Platform: macOS
Application: Chrome
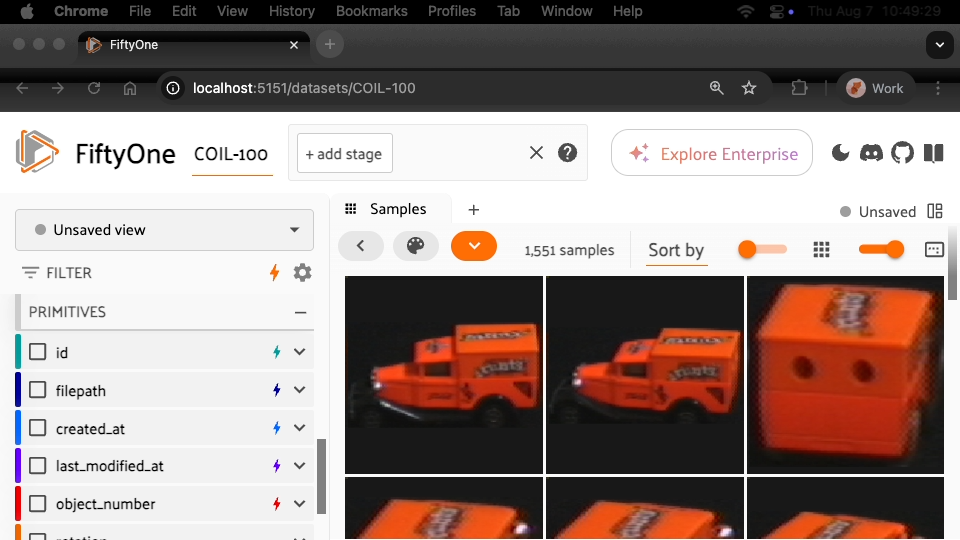
task_description: Reset zoom for samples in the samples panel
action_type: click
element_info: Icon
steps_since_start: 1